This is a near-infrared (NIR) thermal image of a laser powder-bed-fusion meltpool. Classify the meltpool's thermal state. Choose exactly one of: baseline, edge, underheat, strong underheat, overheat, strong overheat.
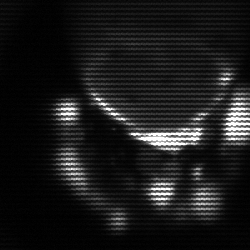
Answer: edge